Question: I am working on a messenger type application,when a user click on a user from chat window I show a blank Layout with a send button and EditText at bottom,now when user type text in Edit Field and click on send I create a dynamic Layout holding some dynamically created other UI component like Label and ImageView etc.now I want to save this UI state when user press back button or home button.I know there is a method for activity like SaveInstance etc it save only data object but here I want to save GUI with data for all chat windows,anyone can guide how I can handle this ?I will be very thankful for guidance. .
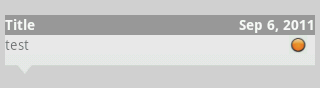
Answer: You're doing it wrong.
You should be storing your data in some place (in memory, like in a static array somewhere, or in sql if you need to keep it across sessions), and displaying a listView with an adapter on this data. then, when adding data, you only need to notify your adapter to refresh the view.